Field crop: maize
Growth stage: 2
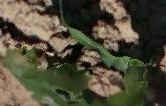
Species: maize